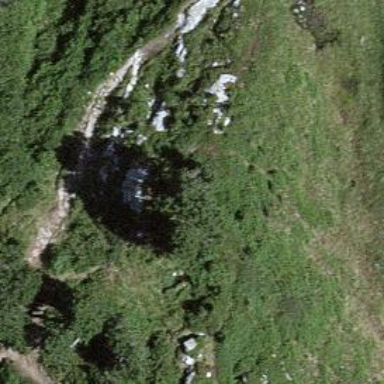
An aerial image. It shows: Needle-leaved tree in its natural environment.